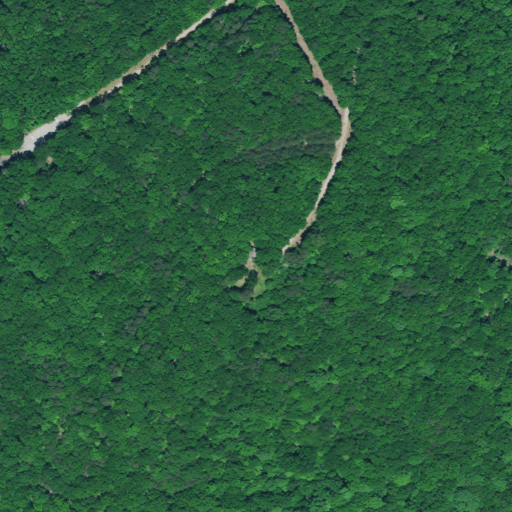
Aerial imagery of mountain in South Carolina named Nanny Mountain containing deciduous forest, open development, and mixed forest